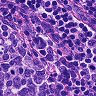
Metastatic tissue present: no